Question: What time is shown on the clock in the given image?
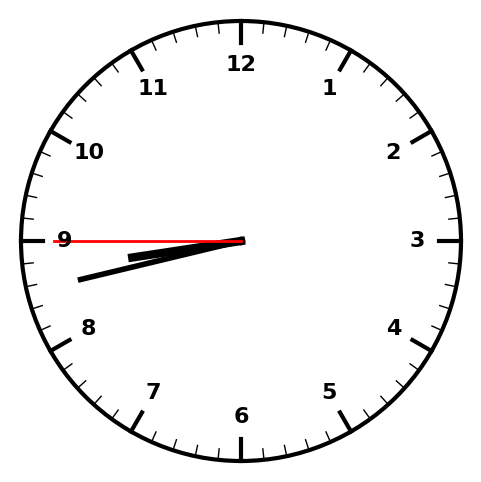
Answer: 08:42:45